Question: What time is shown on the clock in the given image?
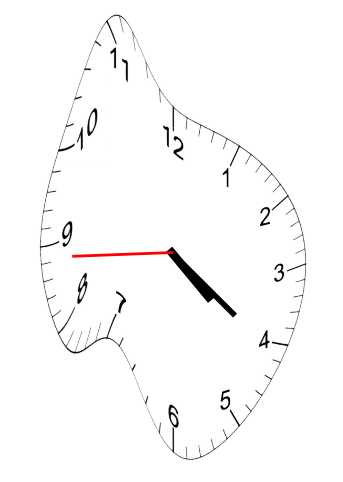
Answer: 04:20:44